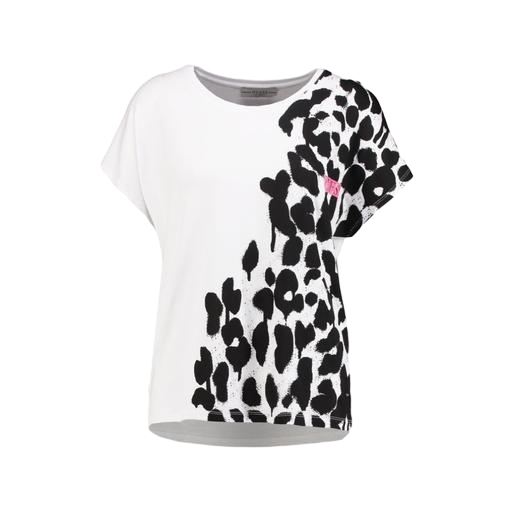
white printed t-shirt, black whiteprint t-shirt, t-shirt wild print, white background